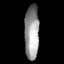
Tissue: skin
Cell type: Others
Senescence score: 0.7509
Nuclear area (px): 778
Mean DAPI intensity: 151.977